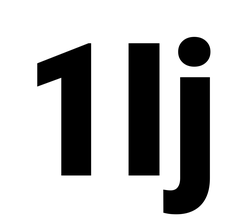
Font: Roboto_Condensed_Black